Interaction volume radius: 10 \u00c5
Interaction volume height: 20 \u00c5
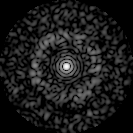
Disorder parameter: 0.8352